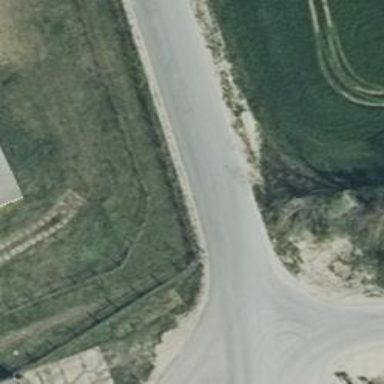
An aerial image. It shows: Asphalt service road.